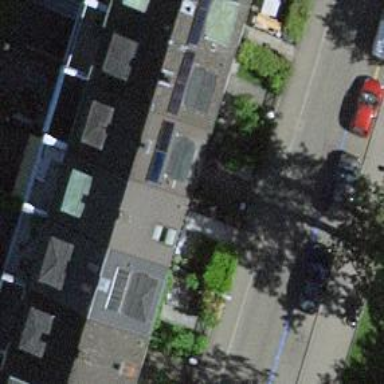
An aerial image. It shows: Terrace building.